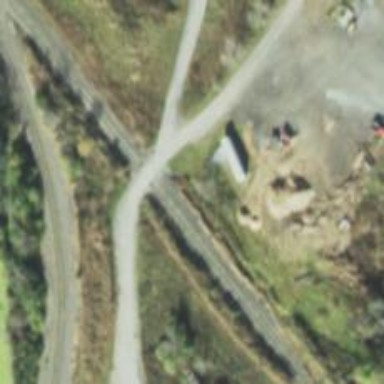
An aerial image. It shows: Level crossing along the railway.